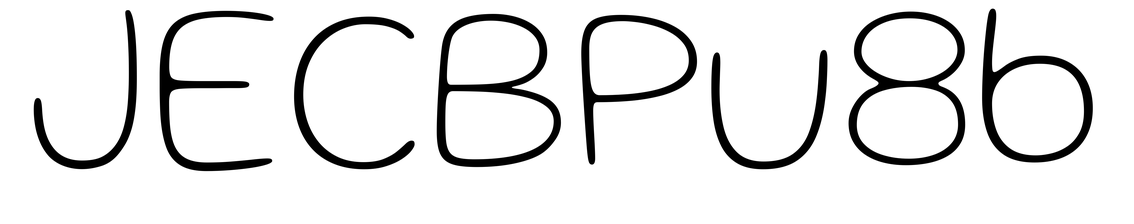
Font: Gluten_Thin